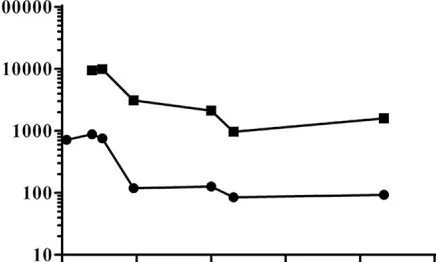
Changes in the concentrations of CEA in peripheral blood and CSF between day 1 (the initial admission) and day 216. Therapy with afatinib was commenced on day 27.
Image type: pathology (giemsa)